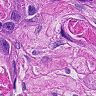
Metastatic tissue present: yes